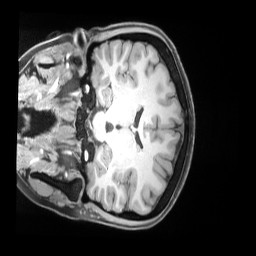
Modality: T1w
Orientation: coronal
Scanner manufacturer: siemens
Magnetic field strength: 3 T
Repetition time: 2.53 s
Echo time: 0.00169 s